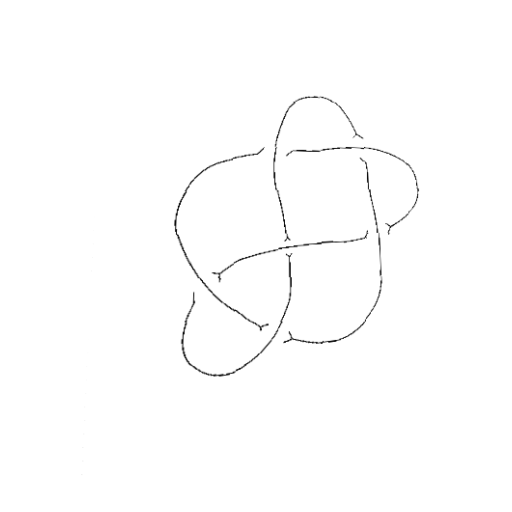
Crossing number: 6